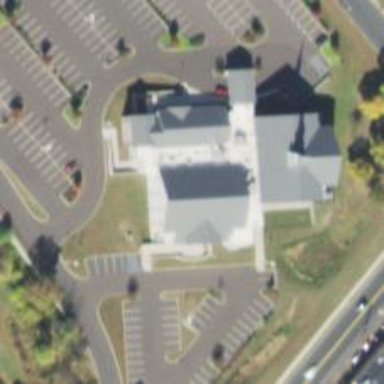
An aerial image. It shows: Place of worship.